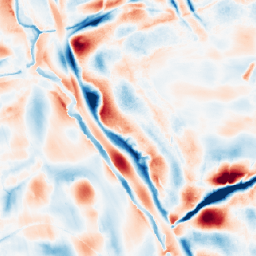
Category: wavelet
Decomposition family: wavelet_biorthogonal
Decomposition parameters: wavelet: bior5.5
level: 5
Upsampling method: nearest
Upsampling parameters: scale: 4
Upsampling scale: 4